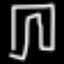
Label: pants